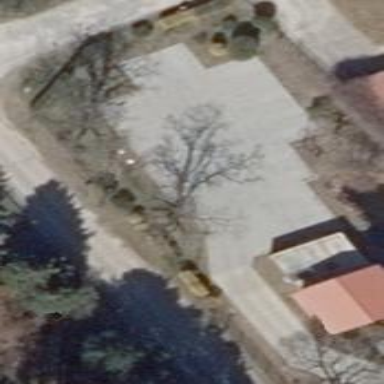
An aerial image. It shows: Parking area with surface.